Field crop: maize
Growth stage: 1
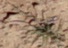
Species: lolium